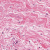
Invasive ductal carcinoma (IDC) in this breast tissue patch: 0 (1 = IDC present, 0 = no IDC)